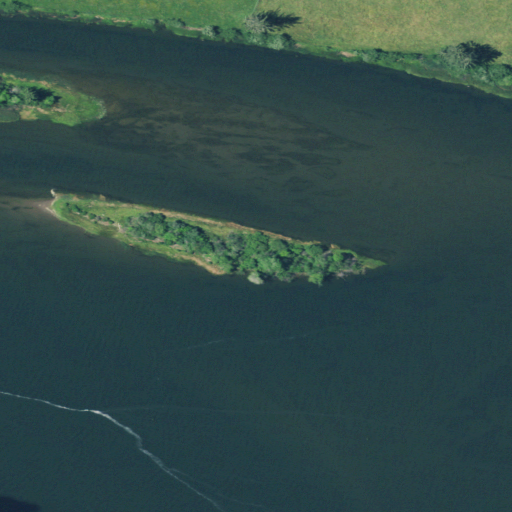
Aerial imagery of island in Oregon named Stella island containing open water, herbaceous wetlands, and barren land